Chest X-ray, AP view. Patient: 28 years old, sex M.
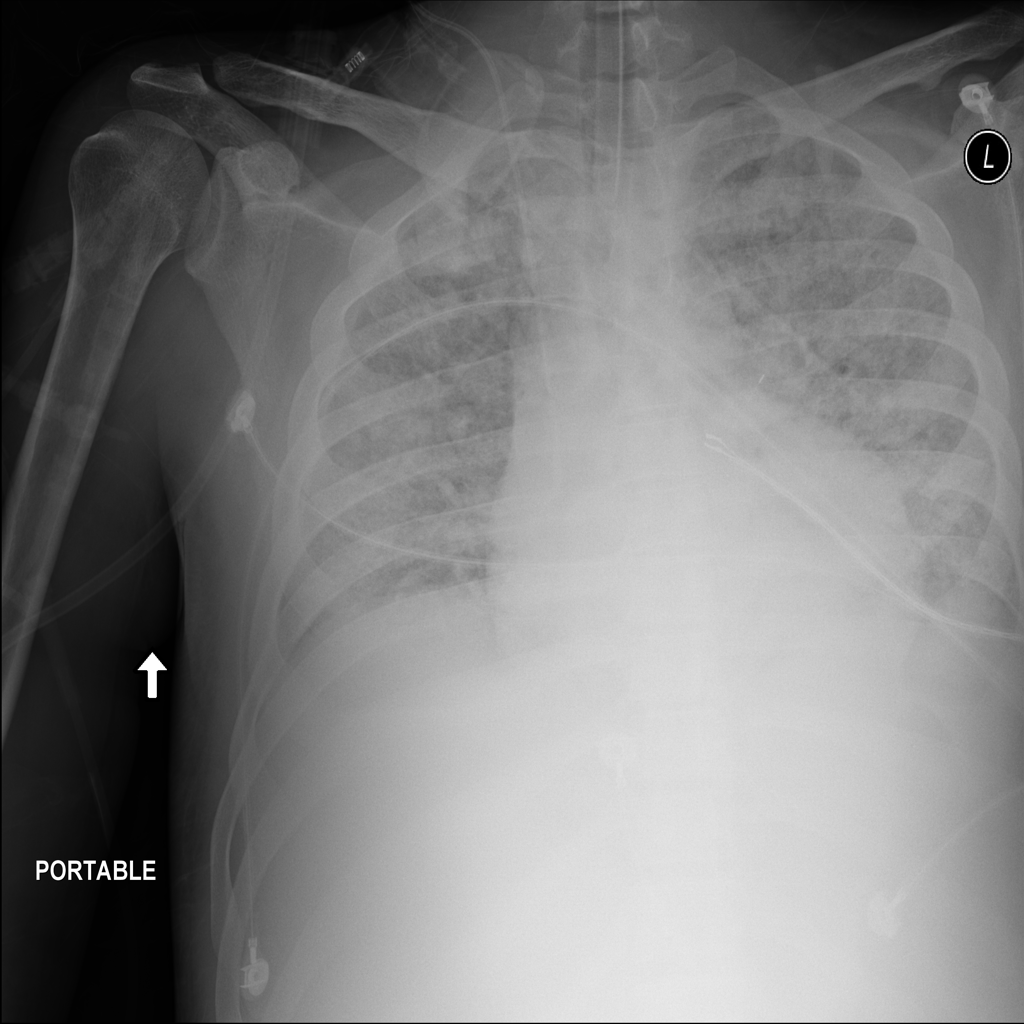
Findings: Infiltration